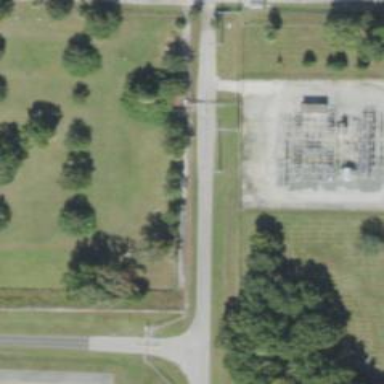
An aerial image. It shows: Outdoor distribution level power substation.